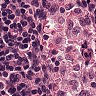
Metastatic tissue present: no